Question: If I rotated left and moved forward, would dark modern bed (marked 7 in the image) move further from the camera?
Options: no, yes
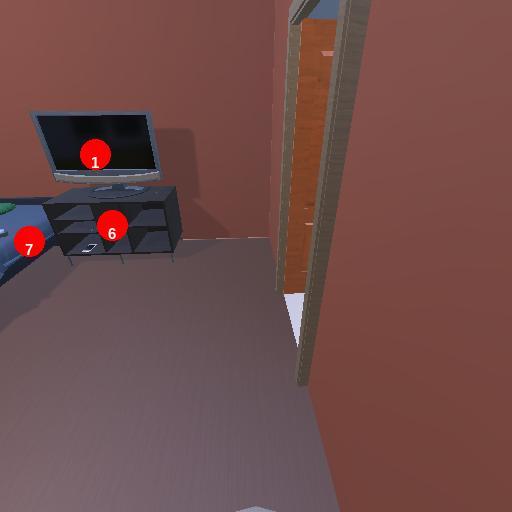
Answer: no